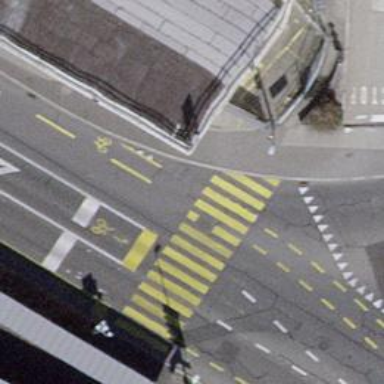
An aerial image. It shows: Road with traffic signals.